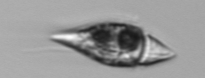
Label: Amphidinium